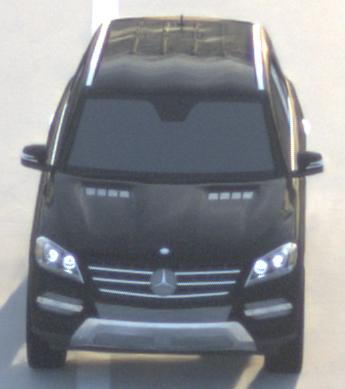
Make: Mercedes-Benz
Model: ML 350
Detailed model: M-Class (166)
Model produced from: 2011/11
Model produced until: 2014/10
Doors: 5
Color: black
Road condition: dry road
Daytime: sunrise or sunset
Contrast: low contrast